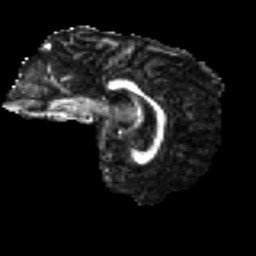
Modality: FA
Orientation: sagittal
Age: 30
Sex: female
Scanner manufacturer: ge
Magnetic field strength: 3 T
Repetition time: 7.8 s
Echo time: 0.0606 s